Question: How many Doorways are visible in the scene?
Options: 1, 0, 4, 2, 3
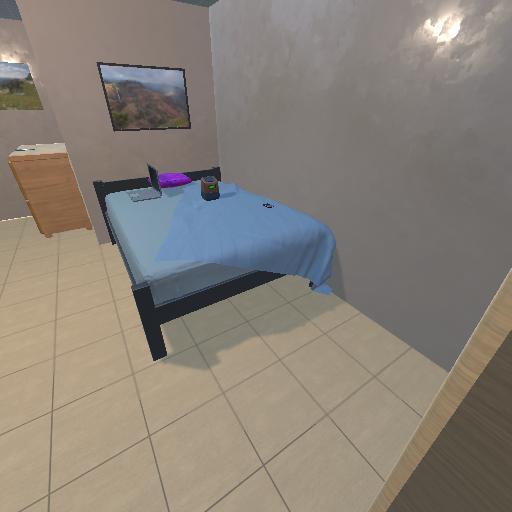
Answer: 1